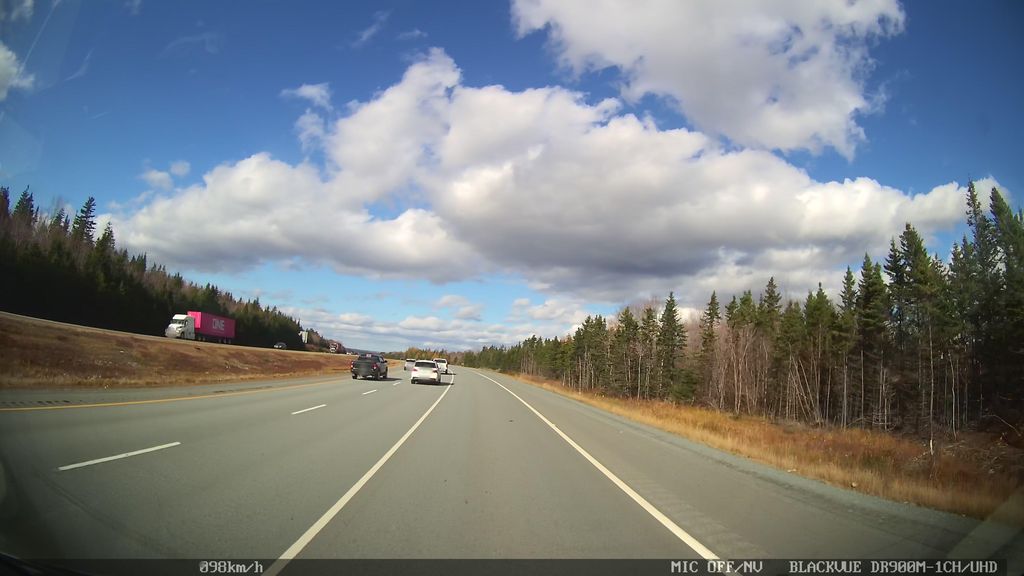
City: halifax